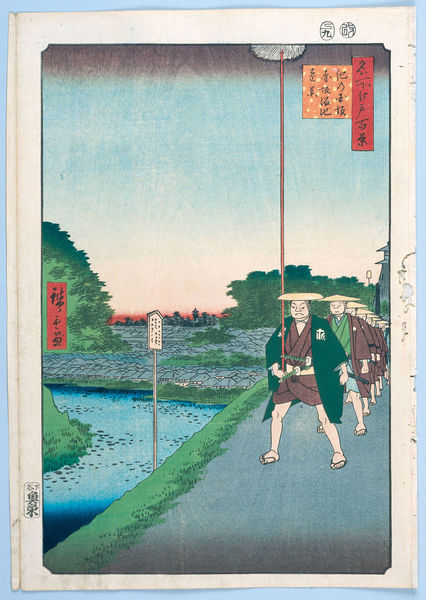
Titel: 100 berühmte Ansichten von Edo
Künstler: Utagawa Hiroshige
Schlagwörter: baum, blau, gemälde, himmel, umhang, wasser, bäume, fluss, grün, teich, ufer, hut, hüte, männer, straße, zeichen, gras, rot, weg, signatur, mantel, turm, garten, beine, holzschnitt, japan, schrift, stab, fahne, graphik, violett, hütten, soldaten, sandalen, japanisch, schild, druck, druckgraphik, seite, schwert, text, demonstration, reihe, stempel, heer, marsch, china, reise, krieger, prozession, speer, stange, symbole, zelte, reis, chinesen, reisfeld, siete, chinesen marschieren am flussufer, kuniyoshi